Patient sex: M
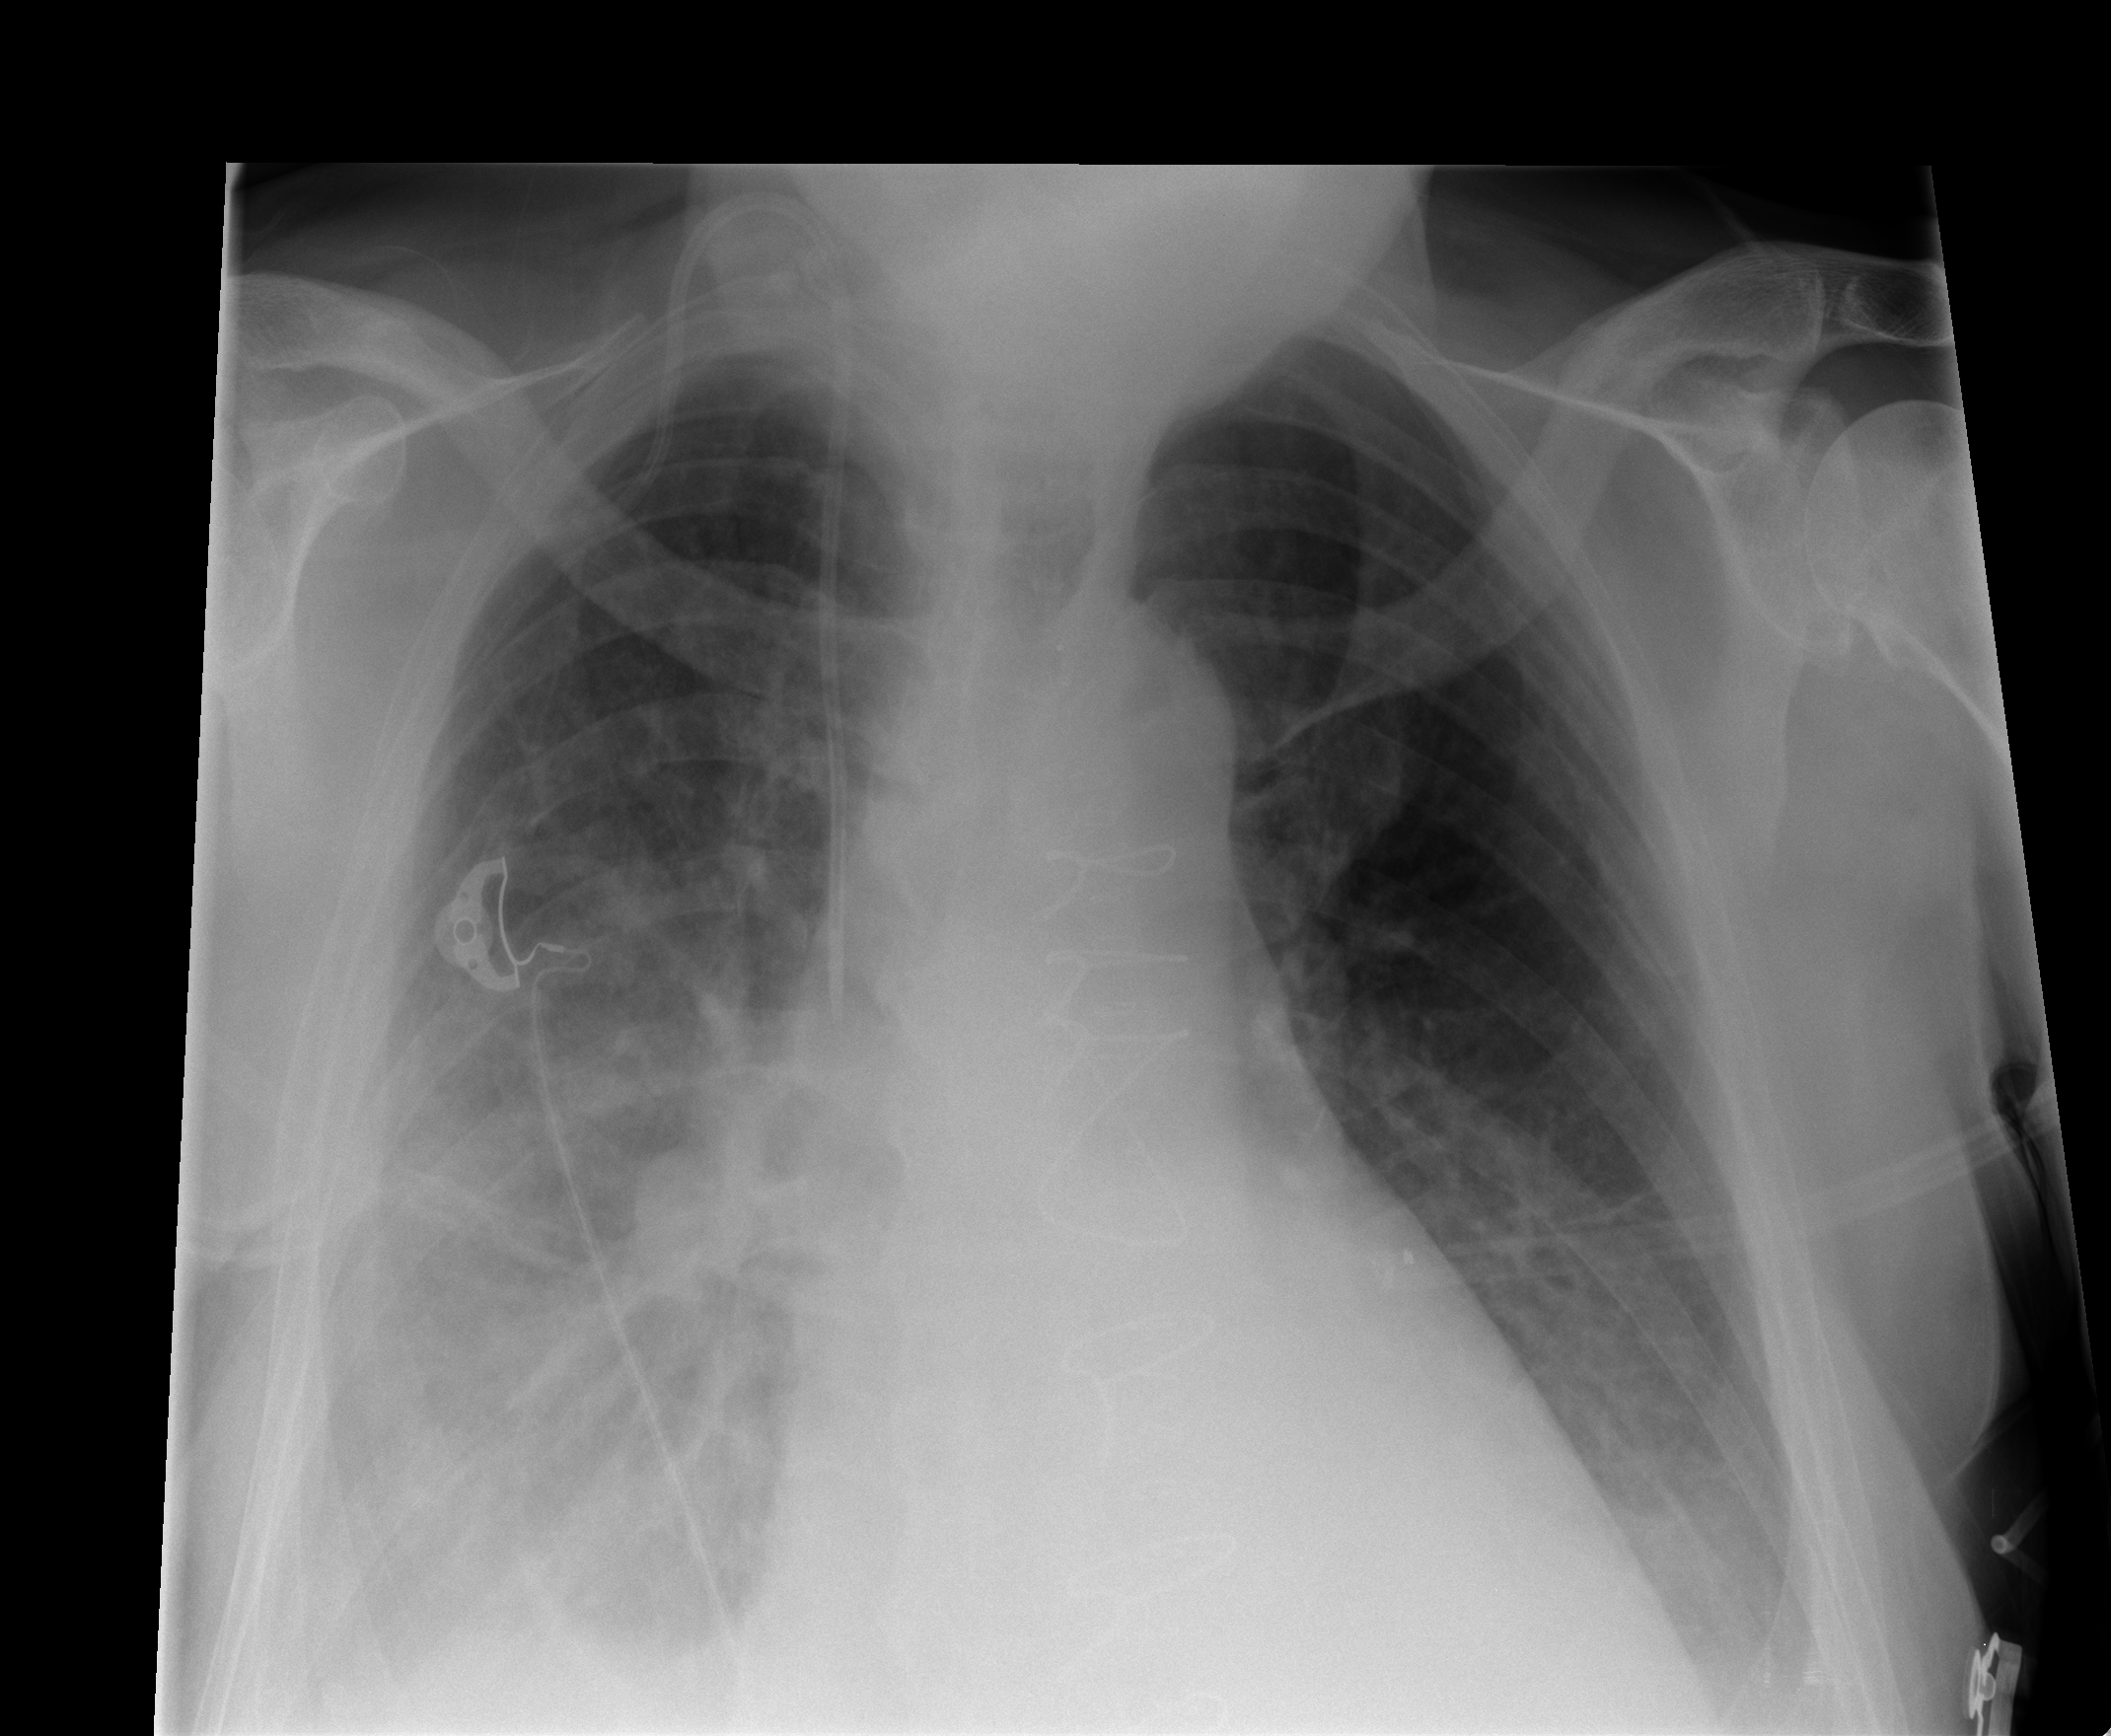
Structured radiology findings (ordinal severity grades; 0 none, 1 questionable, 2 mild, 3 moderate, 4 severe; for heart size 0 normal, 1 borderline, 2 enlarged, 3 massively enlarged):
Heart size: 2
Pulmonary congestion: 2
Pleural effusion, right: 2
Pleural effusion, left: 1
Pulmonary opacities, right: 1
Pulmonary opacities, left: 0
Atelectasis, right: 2
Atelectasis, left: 2